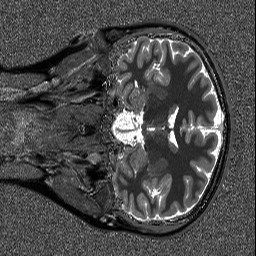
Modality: T1map
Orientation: coronal
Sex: female